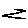
Label: zigzag